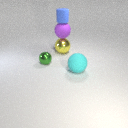
large purple rubber sphere below small blue rubber cylinder